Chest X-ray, AP view. Patient: 36 years old, sex F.
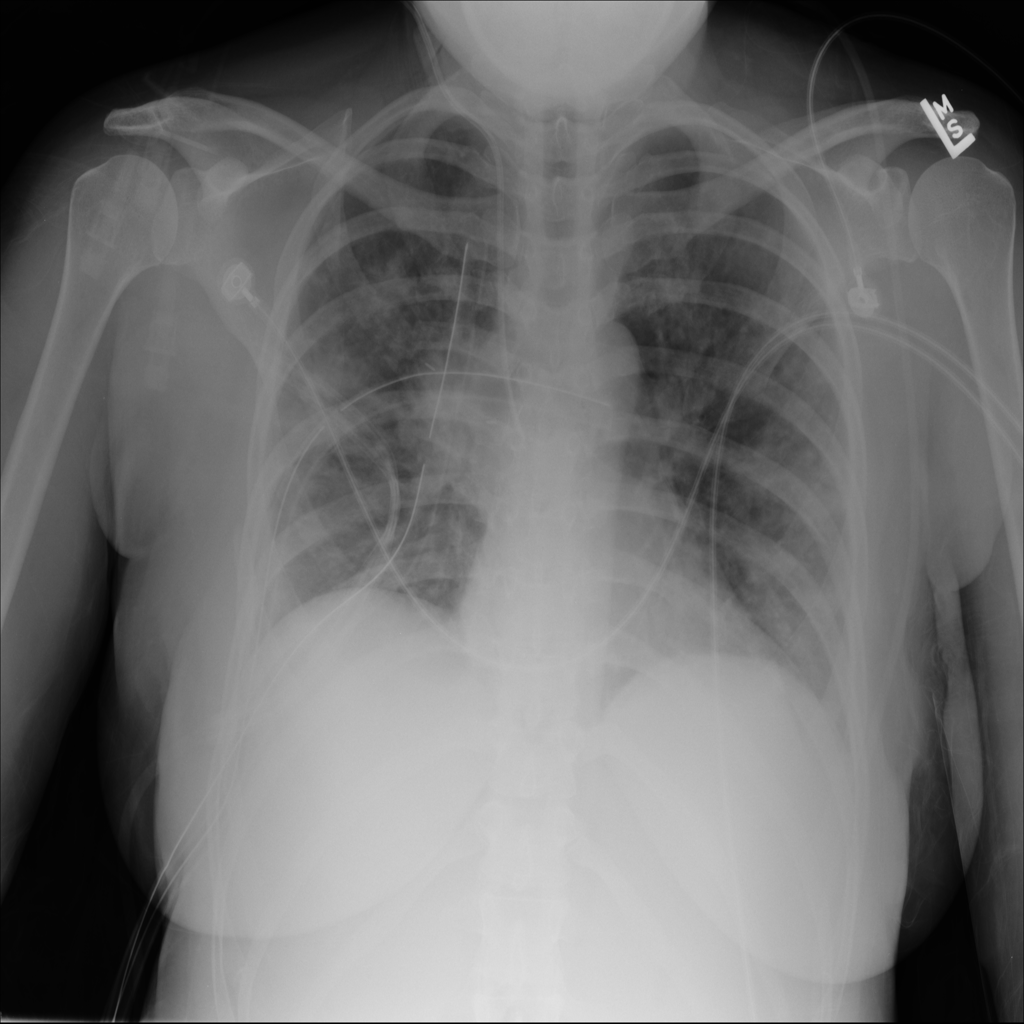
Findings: Infiltration, Mass, Nodule, Pneumothorax